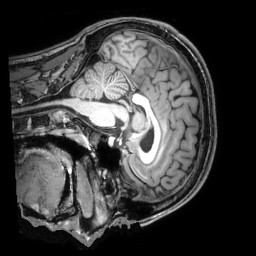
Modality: T1w
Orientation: sagittal
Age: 22
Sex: male
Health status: healthy
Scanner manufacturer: philips
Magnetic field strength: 3 T
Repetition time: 0.008198 s
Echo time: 0.003777 s